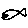
Label: fish